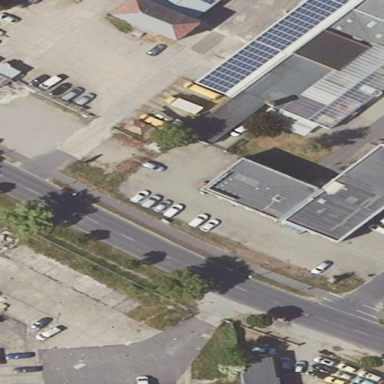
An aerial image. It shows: Office building.